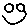
Label: smiley face